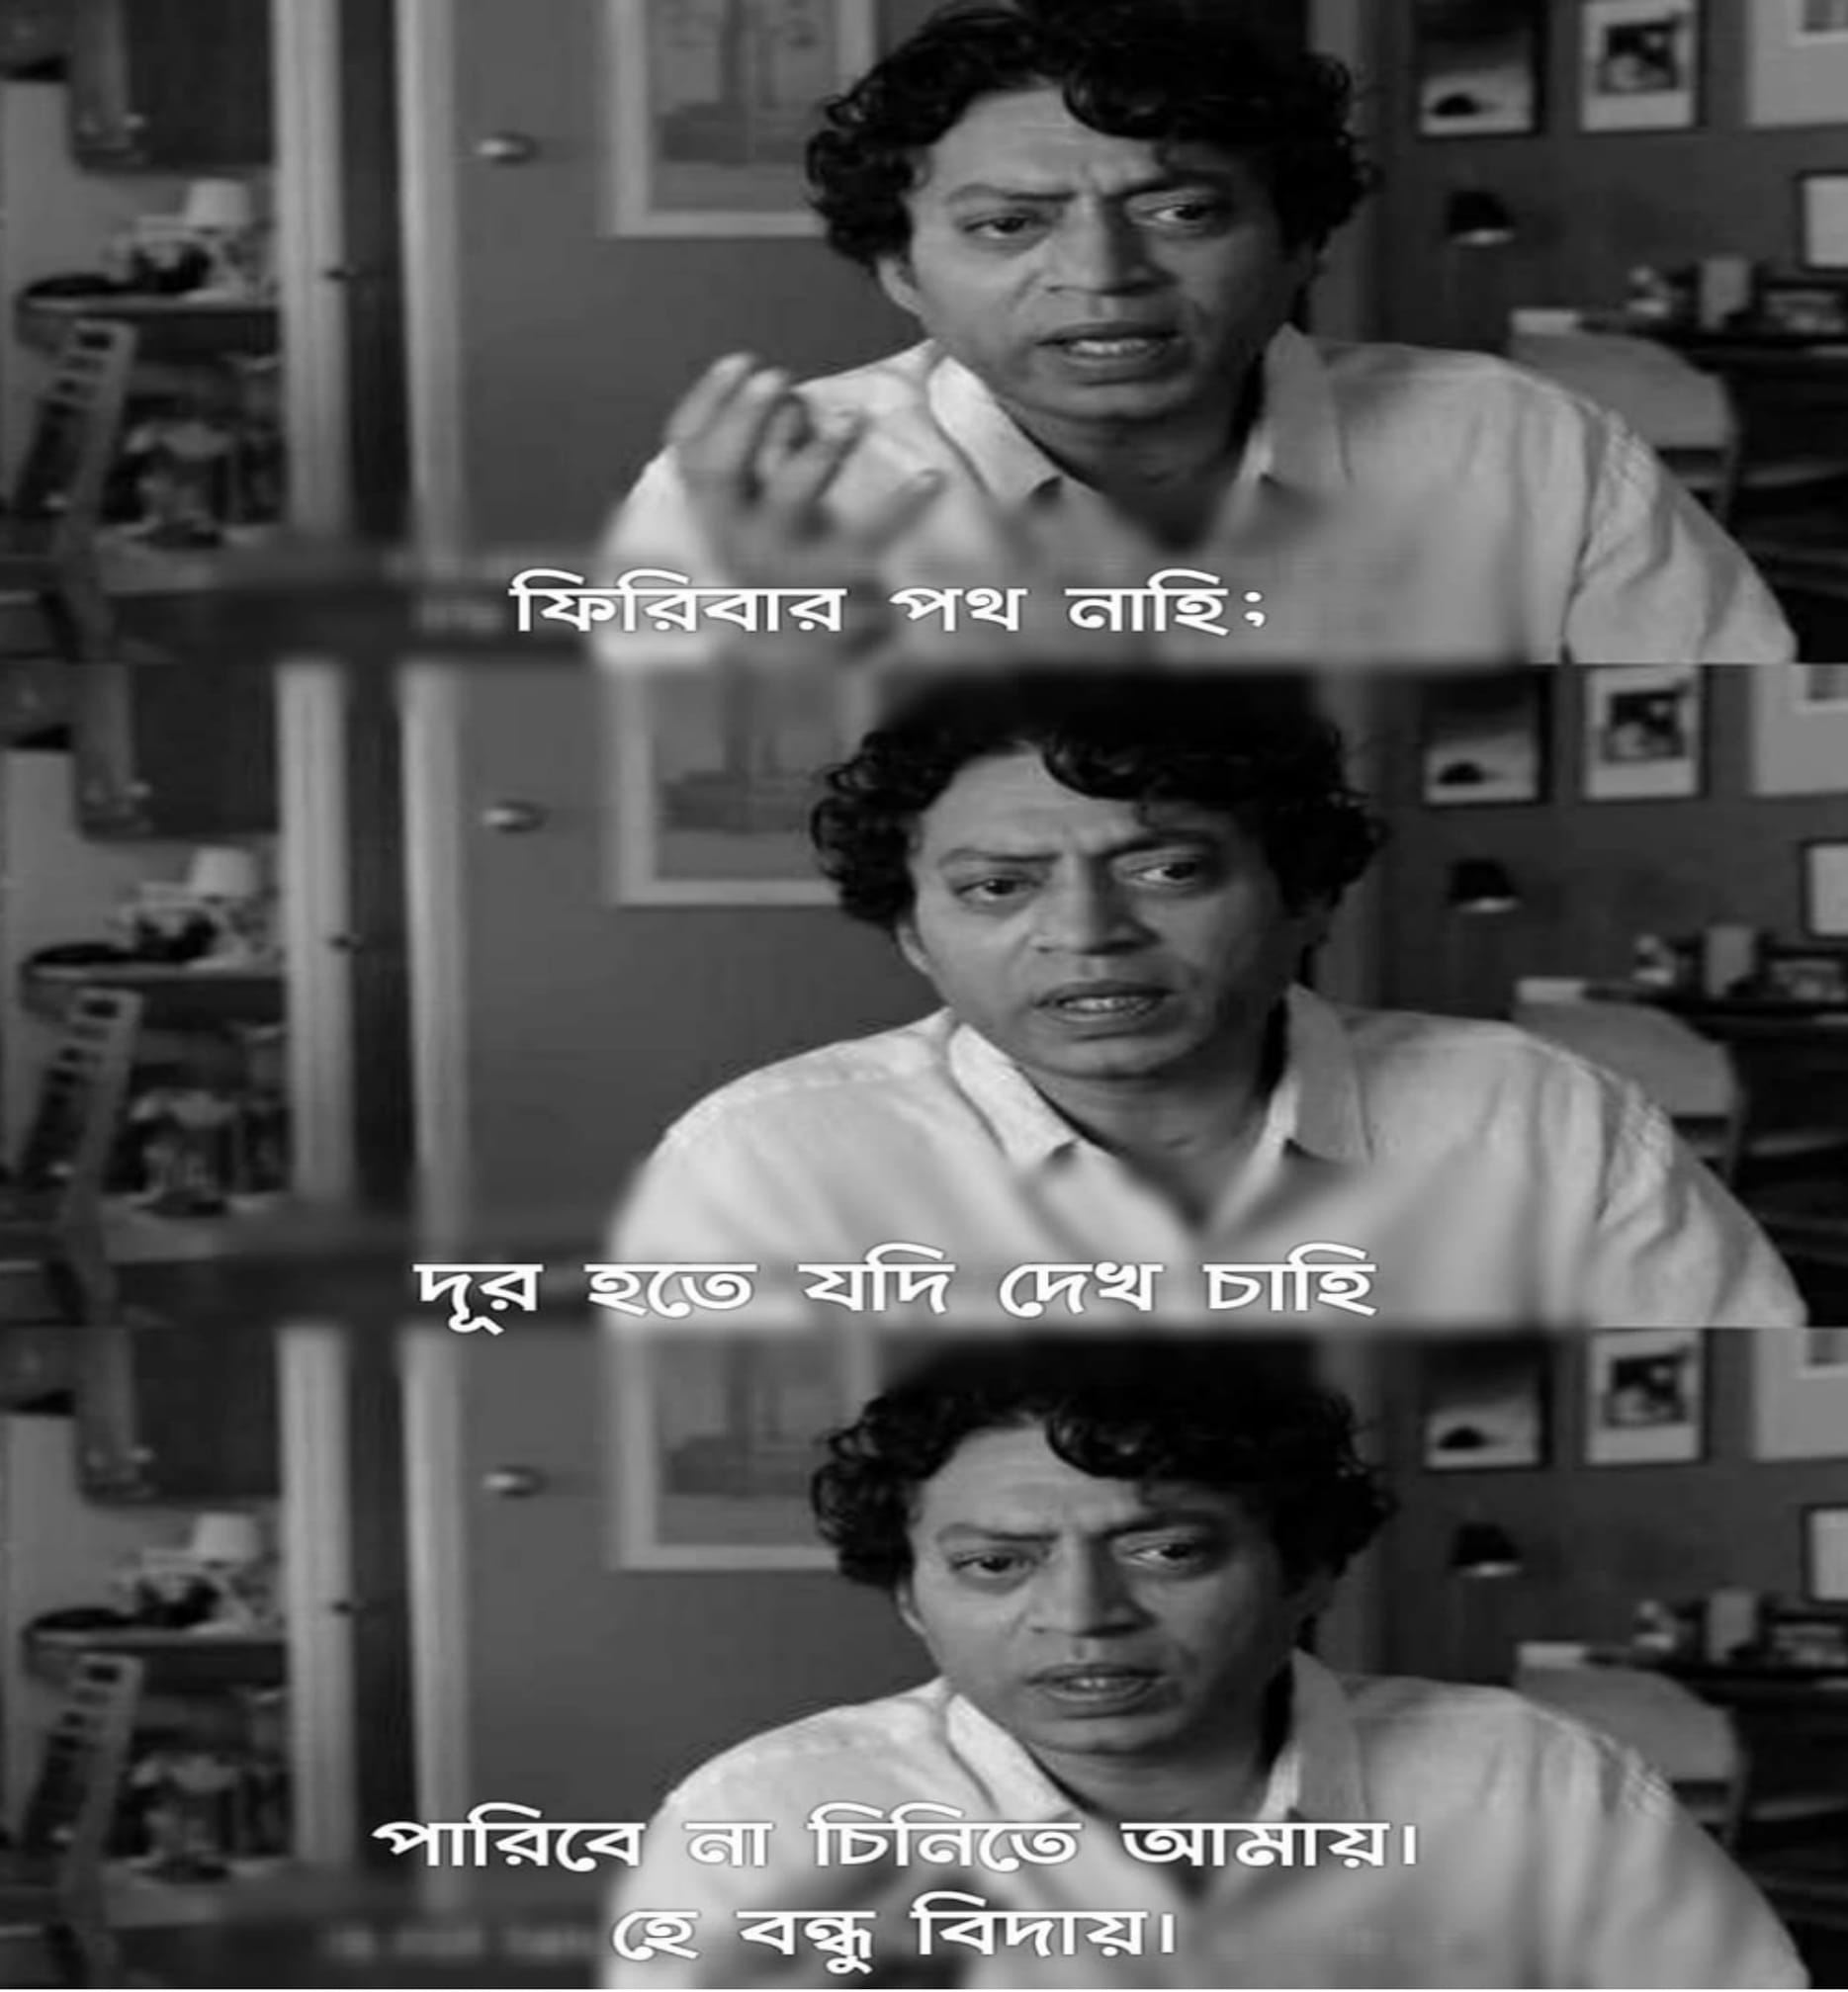
Caption: ফিরিবার পথ নাহি    দূর হতে যদি দেখ চাহি     পারিবে না চিনিতে আমায় ।   হে বন্ধু বিদায় ।
Label: non-hate